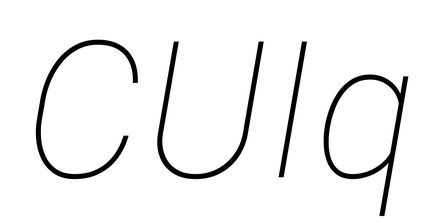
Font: Roboto-Italic_Thin_Italic